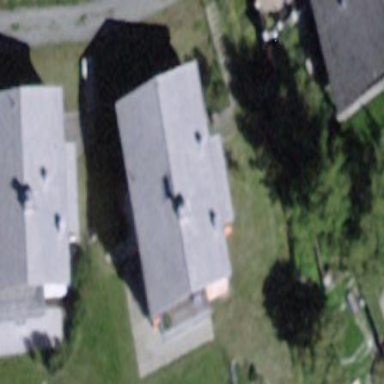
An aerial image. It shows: Gabled building with roof oriented along its structure.